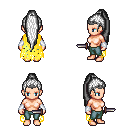
a pixel art fantasy rpg character, female body template, human, light skin, yellow tattered cape, teal pants, white extra-long topknot hairstyle, iron tiara, white cloth bracers, dagger, four views (front, back, left, right), 2x2 character sprite sheet, small pixel art, hard edges, no anti-aliasing